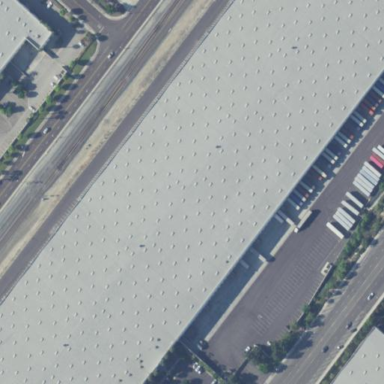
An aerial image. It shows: Warehouse.